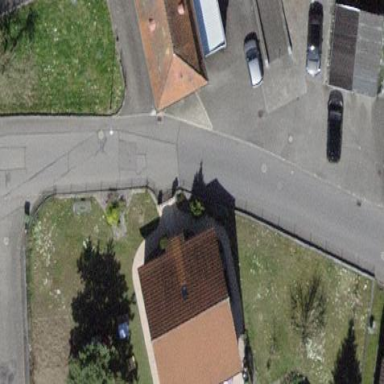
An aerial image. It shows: Simple house.